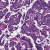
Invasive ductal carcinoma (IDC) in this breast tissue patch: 1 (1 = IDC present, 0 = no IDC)